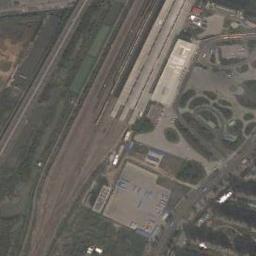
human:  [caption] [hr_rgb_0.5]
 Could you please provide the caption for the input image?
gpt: There are many trees beside the railway station .

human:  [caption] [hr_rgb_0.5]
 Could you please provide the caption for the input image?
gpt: The railway station has lots of railways, Some trains, Buildings and a square .

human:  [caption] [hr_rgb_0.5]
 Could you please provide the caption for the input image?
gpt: The railway station is next to some trees and grass .

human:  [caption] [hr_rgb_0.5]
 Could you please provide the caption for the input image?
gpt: There is a railway station under construction in a good environment .

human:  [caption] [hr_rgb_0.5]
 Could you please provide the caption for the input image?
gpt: There are some buildings and green bushes beside the railway station .